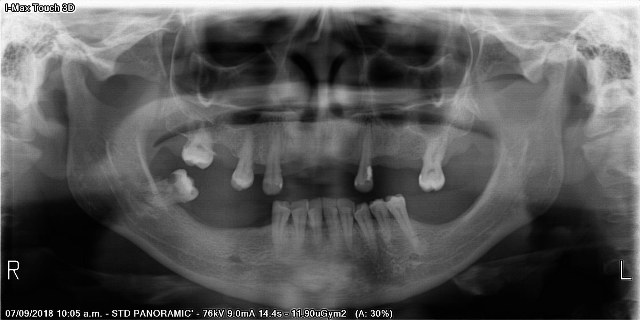
adult